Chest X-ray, AP view. Patient: 34 years old, sex M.
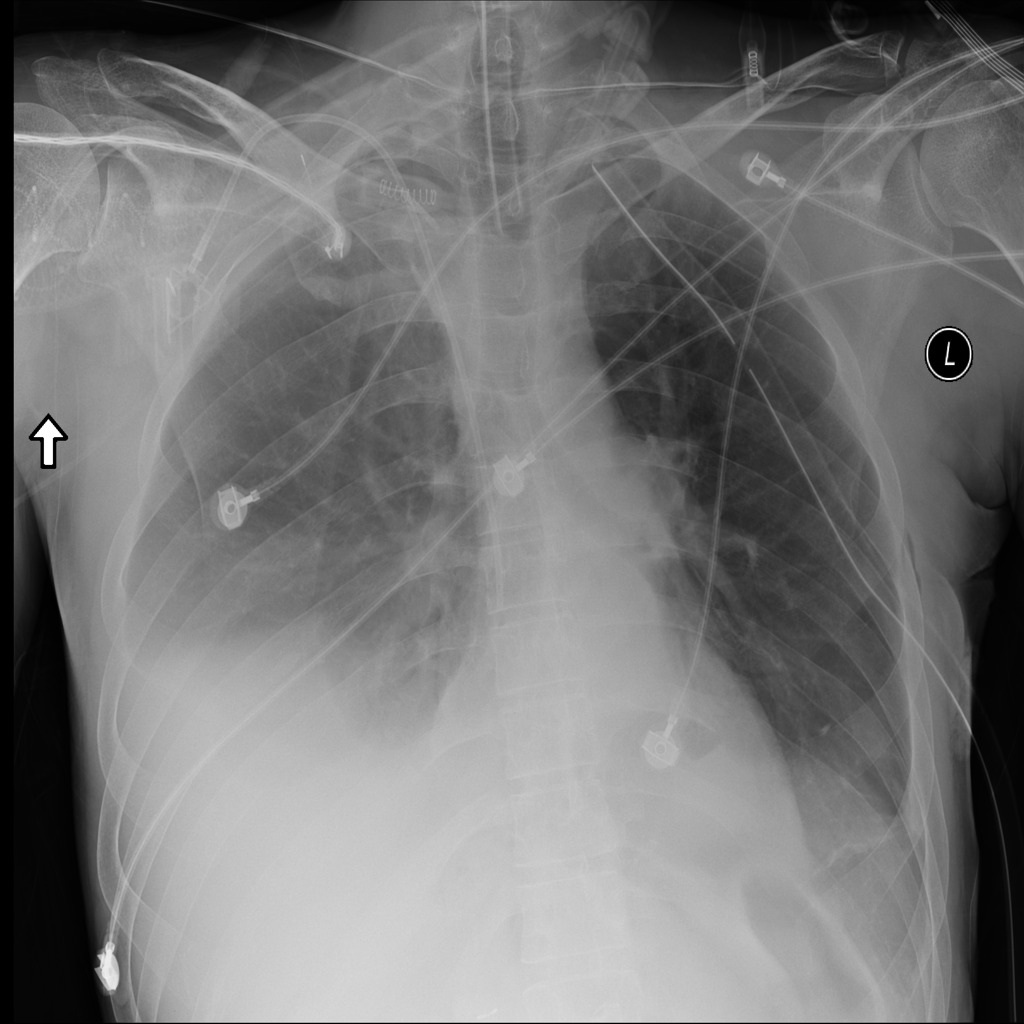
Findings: Atelectasis, Pneumothorax